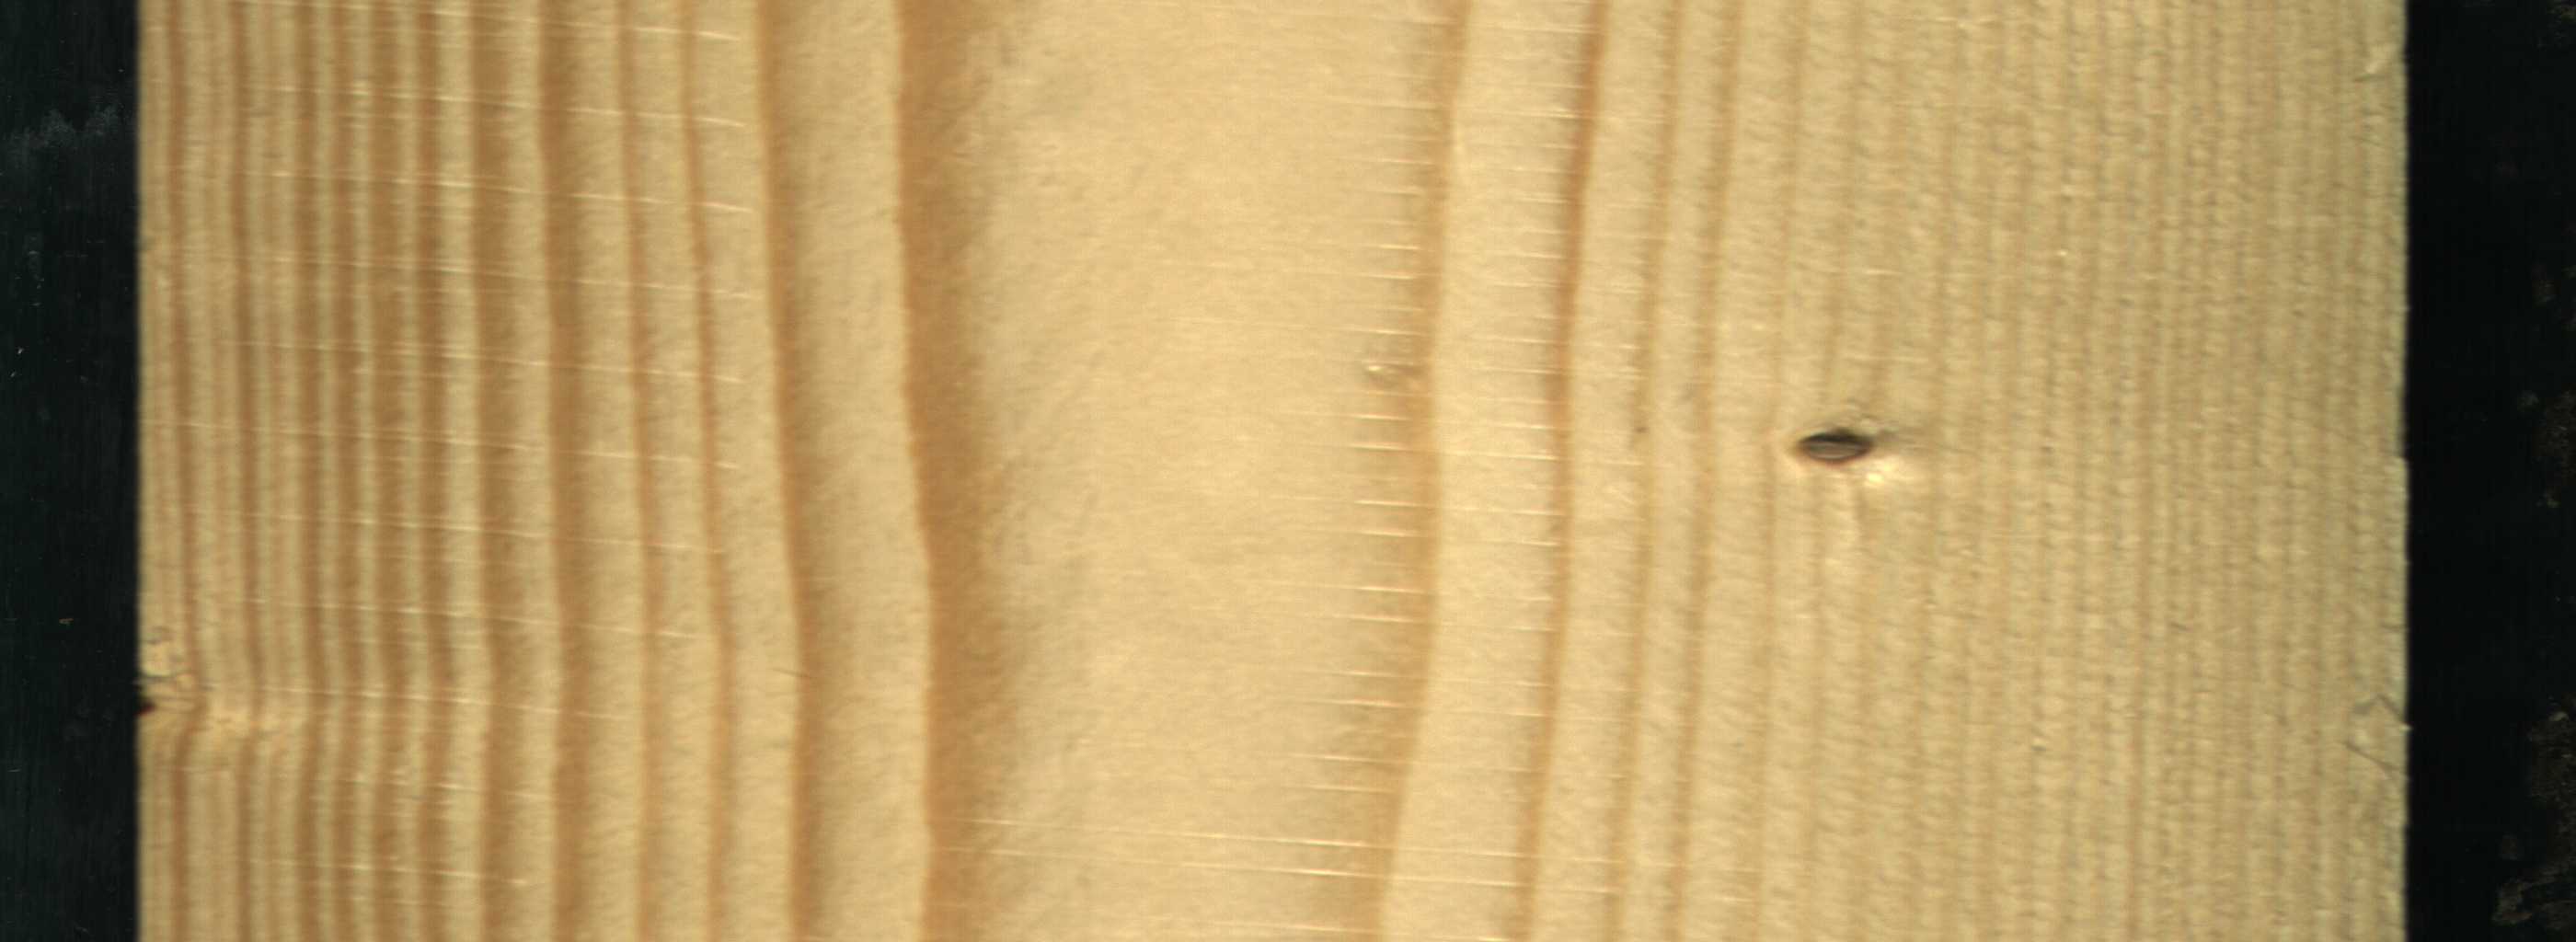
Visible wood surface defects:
Dead_Knot